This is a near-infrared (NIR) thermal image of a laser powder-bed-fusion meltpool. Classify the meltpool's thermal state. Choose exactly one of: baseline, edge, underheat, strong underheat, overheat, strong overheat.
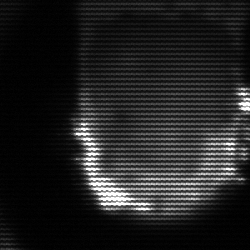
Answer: baseline